Current action and preconditions to check: trajectory_clear

Your task: For each precondition in the list above, predict whether it will hold at this action.

Consider the current scene as observed from the mobile robot's camera, and analyze the predicted future states of all dynamic agents (e.g., people, animals, vehicles, or any moving entities) within the NEXT SECOND.

IMPORTANT: Only answer "very likely" if you are absolutely certain—based on strong, clear evidence—that a dynamic agent will violate the precondition in the predicted future state. Do NOT answer "very likely" for unlikely, ambiguous, or low-probability risks.

Ask yourself for each precondition: Is there a high probability, with clear and convincing evidence, that the predicted future states of any dynamic agent will interfere with the predicted future state of the currently executing action within the NEXT SECOND, causing that precondition to fail?

Assess the risk level based on these predictions. Use "likely" or "very likely" if motions create a clear risk of interference.

Use "neutral" or "improbable" if agents are nearby but their predicted paths are clearly diverging or non-conflicting.

Failure Risk Categories: "very improbable", "improbable", "neutral", "likely", "very likely"

Answer Format: Output ONLY the probability_of_failure value from these categories: "very improbable", "improbable", "neutral", "likely", "very likely"

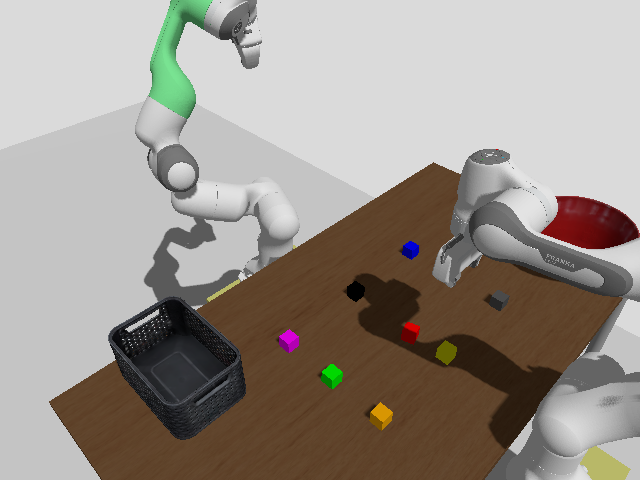

Answer: very improbable